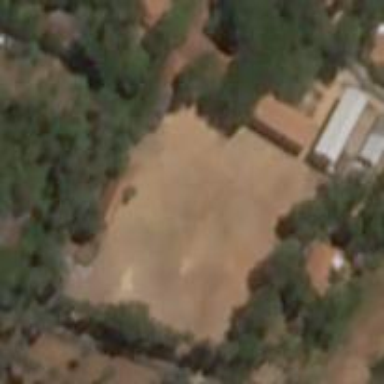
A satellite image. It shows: School.